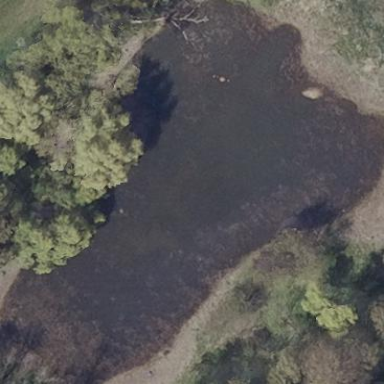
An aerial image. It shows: Pond surrounded by natural water.